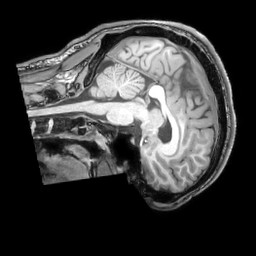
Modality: T1w
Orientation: sagittal
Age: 21
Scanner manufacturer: philips
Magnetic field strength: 3 T
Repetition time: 0.007 s
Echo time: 0.003501 s